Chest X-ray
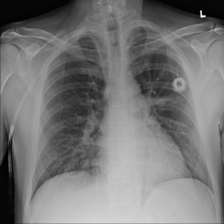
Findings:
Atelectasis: positive
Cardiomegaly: negative
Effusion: negative
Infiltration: negative
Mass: negative
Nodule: positive
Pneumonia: negative
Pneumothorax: negative
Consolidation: negative
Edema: negative
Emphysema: negative
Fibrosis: negative
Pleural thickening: negative
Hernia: negative